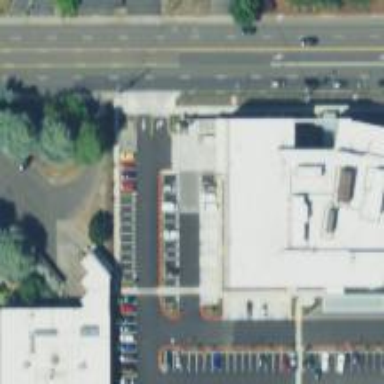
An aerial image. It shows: Parking space.